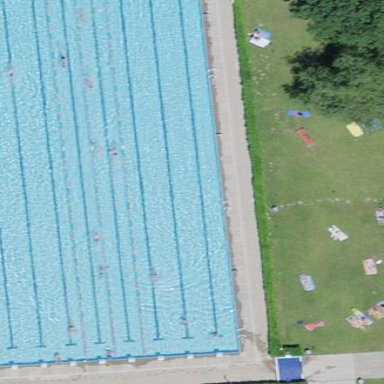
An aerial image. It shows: Swimming pool located in leisure land.